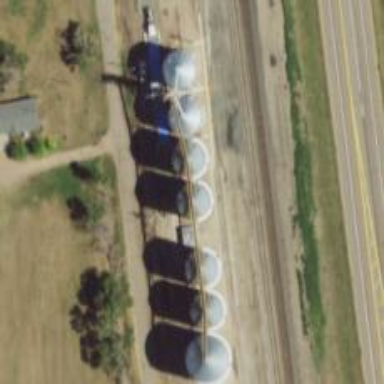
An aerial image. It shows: Silo.